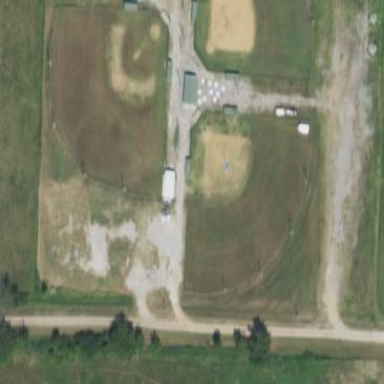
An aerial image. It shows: Baseball pitch for leisure land.